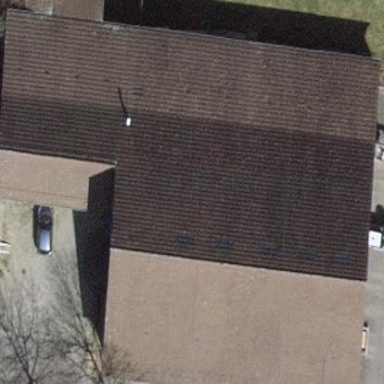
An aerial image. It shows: Farm auxiliary building with gabled tile roof.